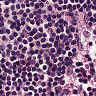
Metastatic tissue present: no